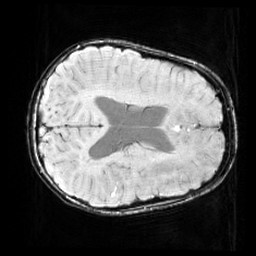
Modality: SWI
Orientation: axial
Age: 9
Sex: male
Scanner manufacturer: siemens
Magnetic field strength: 3 T
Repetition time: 0.027 s
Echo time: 0.02 s